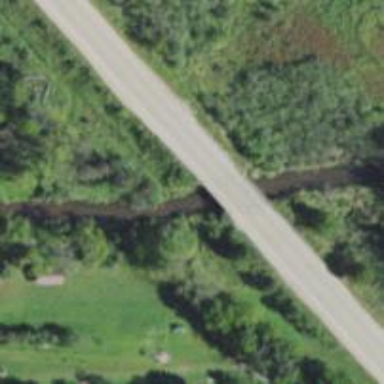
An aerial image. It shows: Secondary road with bridge.